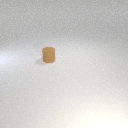
small brown rubber cylinder